Question: I'm working on this dataframe:
'''
0 B 30 B 60 B 90 B
0 0.0 0.80 1.000000 2.0
1 0.5 1.00 1.300000 2.5
3 0.7 1.30 1.700000 3.0
5 0.8 1.50 2.033333 3.5
10 1.0 1.75 2.383333 4.0
13 1.3 1.99 2.733333 4.3
15 1.5 2.23 3.083333 4.5
20 2.0 2.50 3.433333 5.0
25 2.5 3.00 3.783333 5.5
30 3.0 3.30 4.133333 6.0
'''
I used it to plot the following curves, where each column represent a line, the index of the dataframe is the x-axis and values from the dataframe are the y-axis. To do that I just used the simple following line :
'''
data.plot()
'''
Here are the plotted curves :

Now i'm trying to be able to plot points on this graph. I would like to be able to plot the point if the user gives a value for x-axis and a "B value" (for example on the graph, the red point has a "B value" of 90) even if this value has not a ploted curves (ex: 45) .
I've thought about using interpolation between closer lines but I don't really know how to do that. I've searched for similar cases in forums but didn't find anything.
Thanks for your help :)
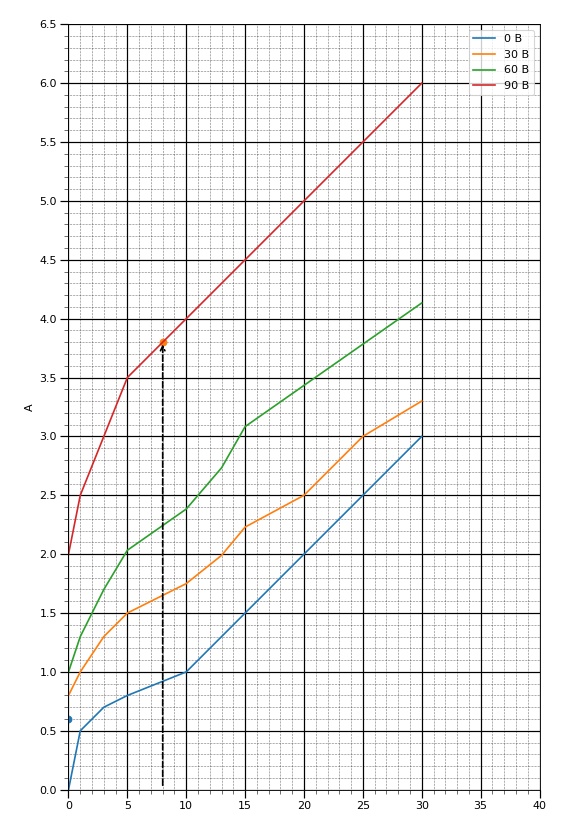
Answer: It seems like you want to be able to interpolate X-values and the B-values. Because of this your current representation gets a little confusing. I think it's more natural to make those your axes and then have color represent the third dimension.
If you know you will only ever need integer values, you could 'reindex' both axes then interpolate across them. There are a lot of choices to be made with interpolation. Here's a dummy way to do each separately, just to illustrate the mechanics.
'''
import matplotlib.pyplot as plt
# Fix column names
df.columns = [int(x[0]) for x in df.columns.str.split()]
df = df.reindex(range(0,max(df.columns)+1), axis=1).reindex(range(0, max(df.index)+1))
df_i = df.interpolate(axis=1).interpolate()
# To get a value (X, B)
df_i.loc[7, 45]
#1.8866665000000002
# For plotting
fig, ax = plt.subplots()
im = ax.pcolormesh(df_i.T)
ax.set_xlabel('X')
ax.set_ylabel("B")
fig.colorbar(im, ax=ax)
plt.show()
'''
<URL>
This type of interpolation is can also be done more properly with 'scipy'. Starting over from your original DataFrame:
'''
from scipy import interpolate
import numpy as np
df.columns = [int(x[0]) for x in df.columns.str.split()]
# Get arrays for all valid values:
s = df.stack()
x = s.index.get_level_values(0).to_numpy()
y = s.index.get_level_values(1).to_numpy()
z = s.to_numpy()
# Grid on which you want to interpolate data
grid_x, grid_y = np.meshgrid(range(0, max(df.index)+1), range(0, max(df.columns)+1))
# Interpolate
sp = interpolate.griddata(np.array(list(zip(x,y))), z, (grid_x, grid_y), method='linear')
# Same point as above,
sp[45, 7]
#1.9066665000000003
'''